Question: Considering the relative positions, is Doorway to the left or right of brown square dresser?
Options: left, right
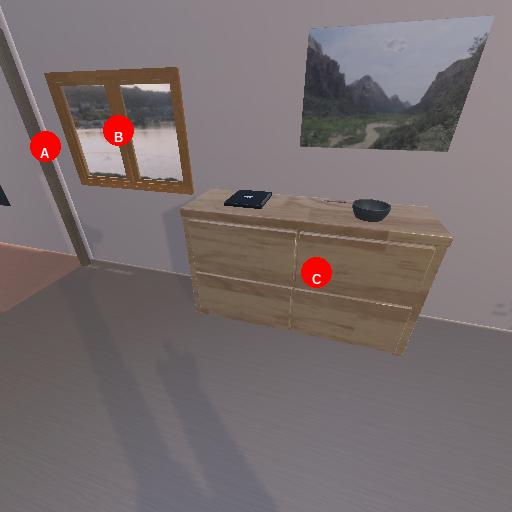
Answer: left